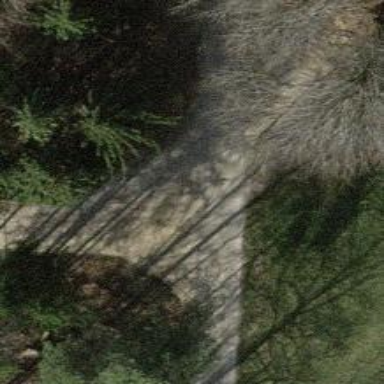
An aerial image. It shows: Dirt track road with grade 3 tracktype.